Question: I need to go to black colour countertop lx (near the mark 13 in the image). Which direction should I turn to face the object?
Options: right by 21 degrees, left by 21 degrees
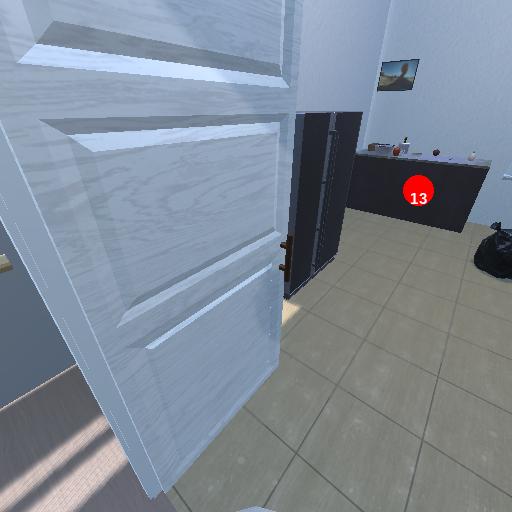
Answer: right by 21 degrees